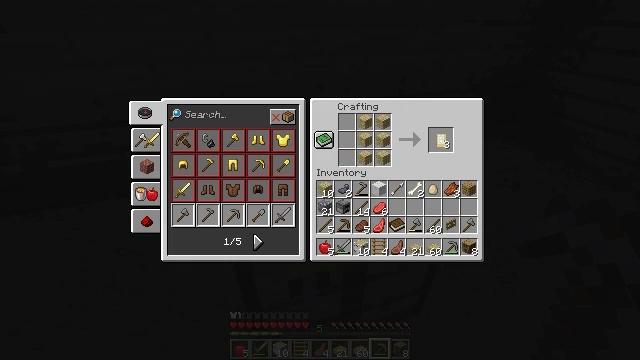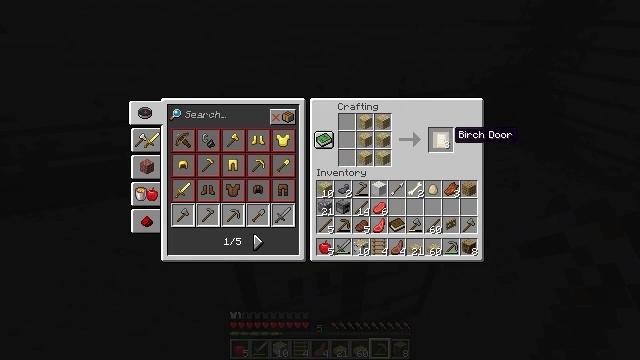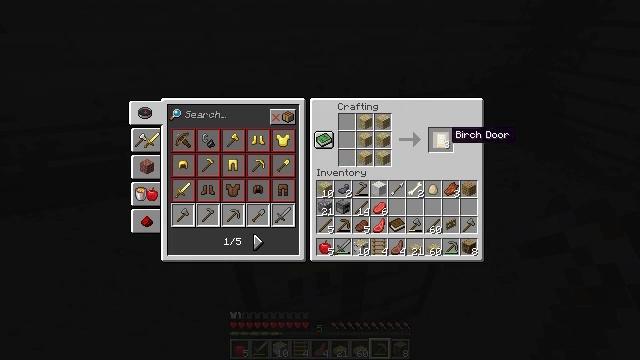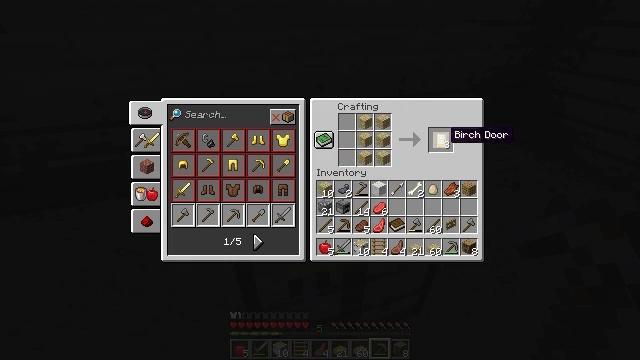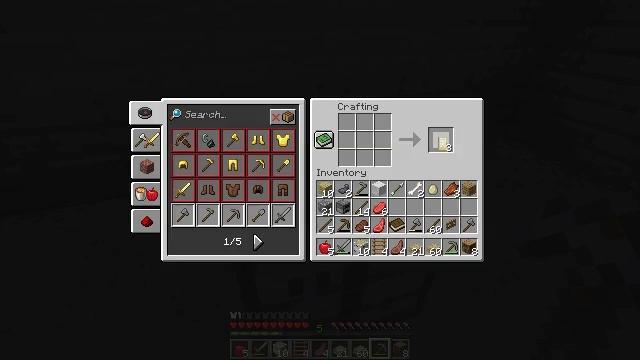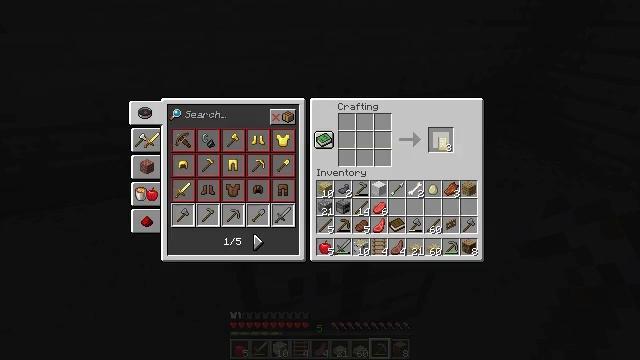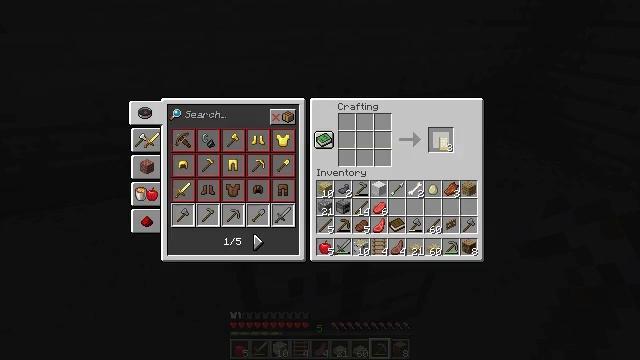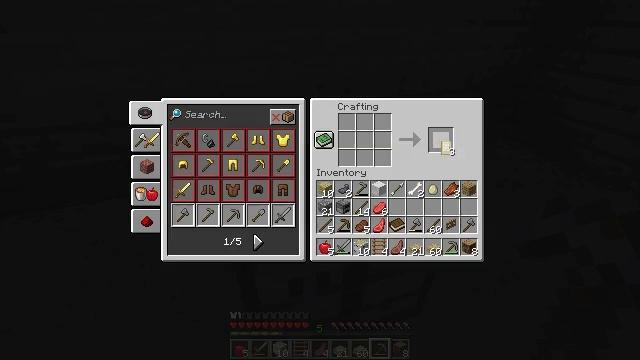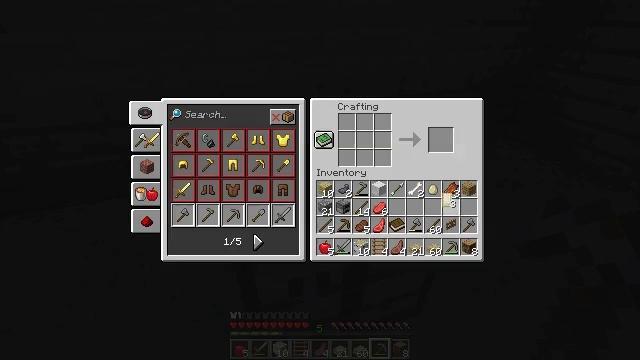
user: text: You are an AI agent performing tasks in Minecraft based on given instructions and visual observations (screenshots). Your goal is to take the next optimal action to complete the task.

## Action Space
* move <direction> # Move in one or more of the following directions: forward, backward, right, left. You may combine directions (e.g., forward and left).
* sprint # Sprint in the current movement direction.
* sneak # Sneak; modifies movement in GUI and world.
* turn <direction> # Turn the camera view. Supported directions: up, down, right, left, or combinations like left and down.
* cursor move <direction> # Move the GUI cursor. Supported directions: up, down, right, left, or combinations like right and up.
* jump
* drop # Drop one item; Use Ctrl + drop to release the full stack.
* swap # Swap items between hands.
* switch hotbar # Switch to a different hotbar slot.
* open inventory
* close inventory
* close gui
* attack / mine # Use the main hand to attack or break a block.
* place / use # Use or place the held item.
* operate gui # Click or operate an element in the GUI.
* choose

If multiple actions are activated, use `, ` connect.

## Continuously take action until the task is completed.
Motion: motion action
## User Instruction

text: Craft a birch door using birch planks in the crafting grid.
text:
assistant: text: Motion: no_op
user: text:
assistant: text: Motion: no_op
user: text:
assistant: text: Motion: no_op
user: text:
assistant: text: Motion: operate gui
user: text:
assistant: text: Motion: operate gui
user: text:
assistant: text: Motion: no_op
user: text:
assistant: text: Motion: no_op
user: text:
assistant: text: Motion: cursor move down
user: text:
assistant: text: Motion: no_op